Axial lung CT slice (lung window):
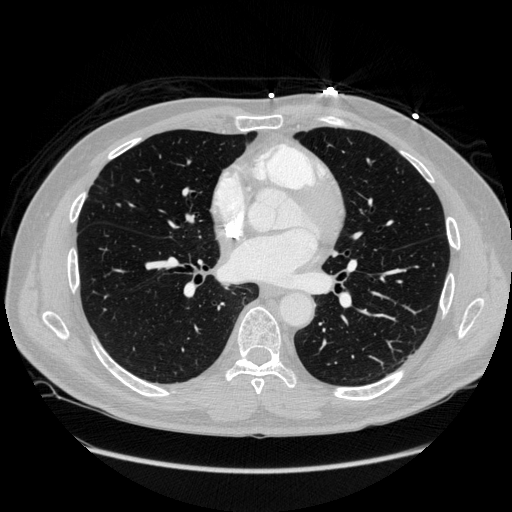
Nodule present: no